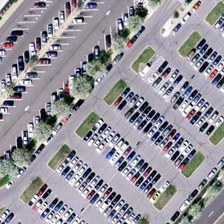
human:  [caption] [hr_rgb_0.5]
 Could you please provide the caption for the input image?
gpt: many cars are parked in a large parking lot with several green trees .

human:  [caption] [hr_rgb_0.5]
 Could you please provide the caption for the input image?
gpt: many cars are parked in a large parking lot with several green trees .

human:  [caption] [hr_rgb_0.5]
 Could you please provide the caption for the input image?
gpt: many cars are parked in a large parking lot with several green trees .

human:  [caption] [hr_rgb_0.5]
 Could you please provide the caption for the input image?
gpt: many cars are parked in a large parking lot with several green trees .

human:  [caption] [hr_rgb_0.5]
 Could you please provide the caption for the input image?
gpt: many cars are parked in a large parking lot with several green trees .